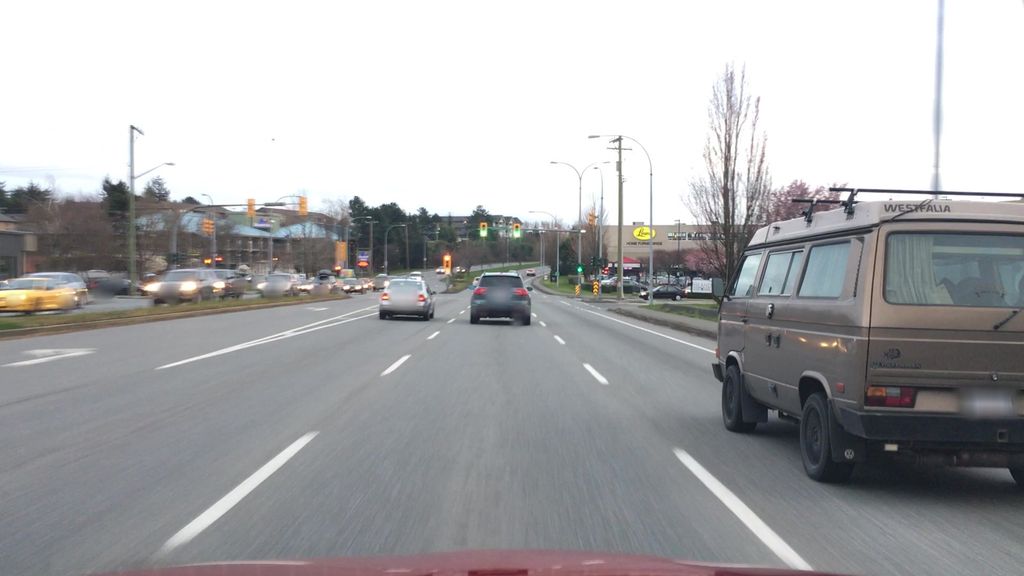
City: victoria